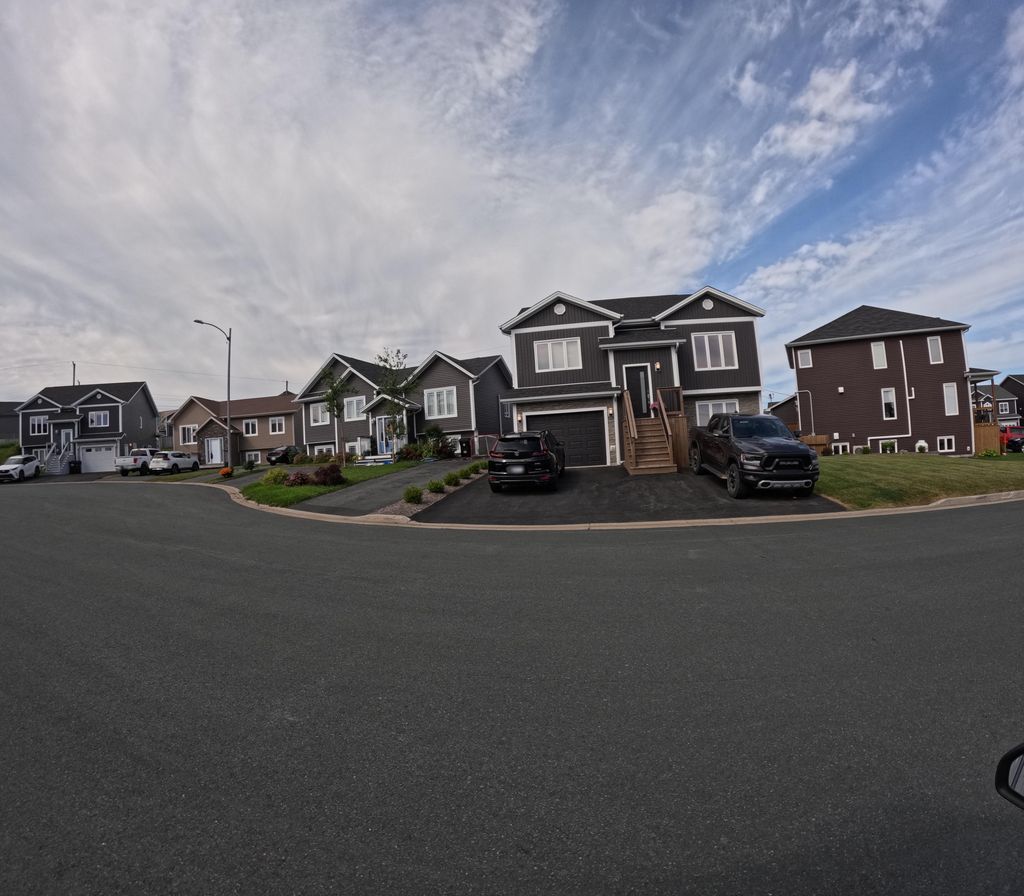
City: st_johns